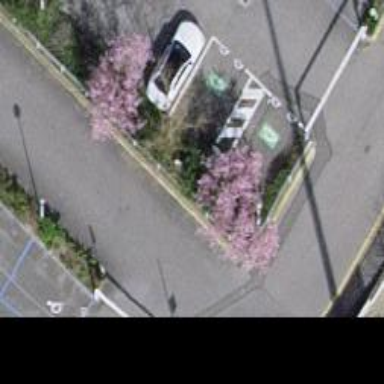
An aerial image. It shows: Charging station.